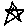
Label: star